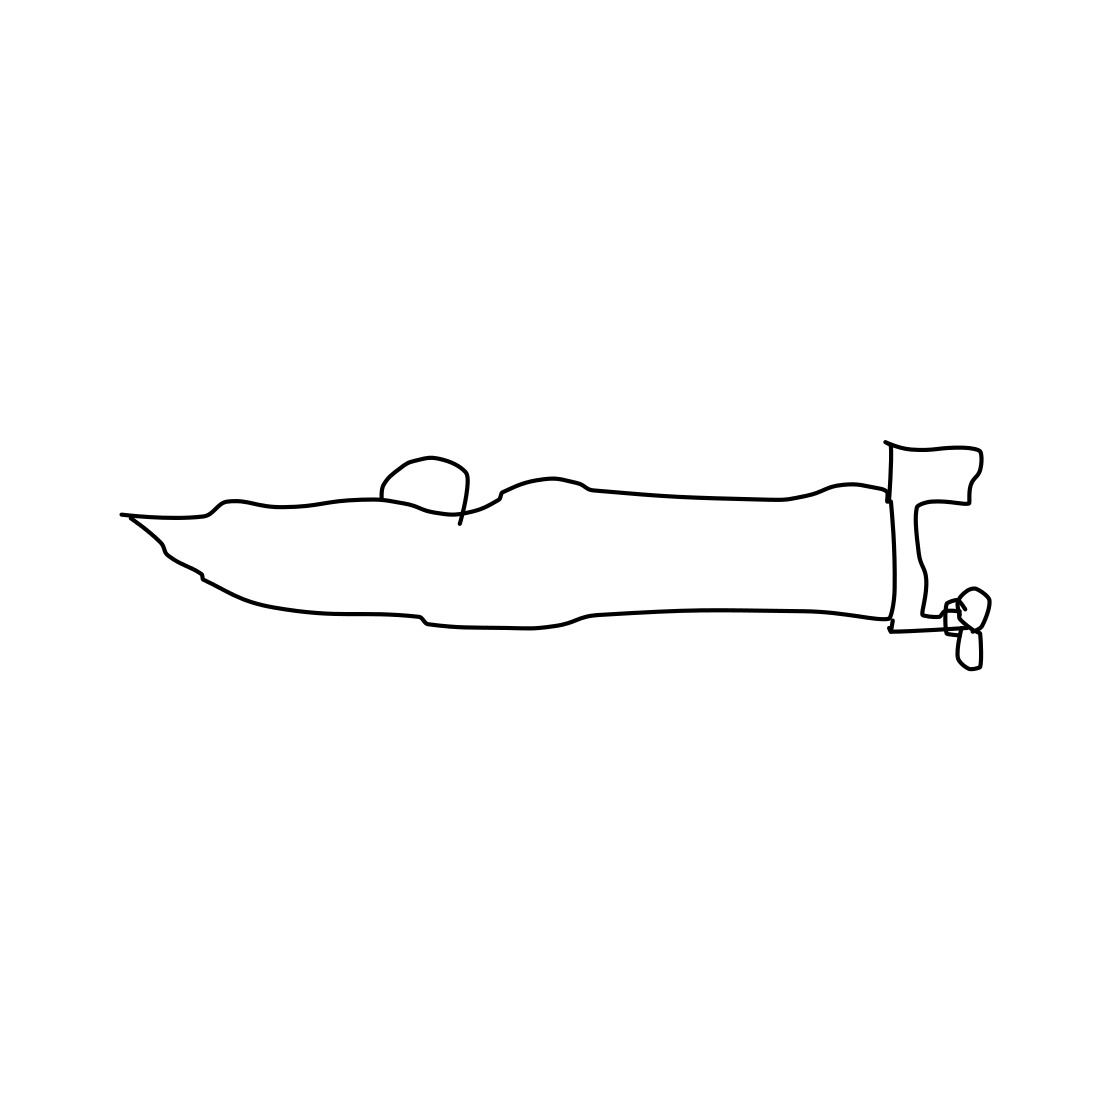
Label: speed-boat